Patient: sex M, age 45
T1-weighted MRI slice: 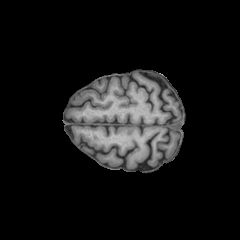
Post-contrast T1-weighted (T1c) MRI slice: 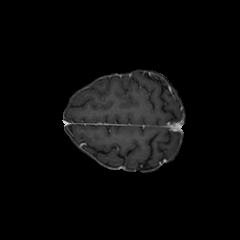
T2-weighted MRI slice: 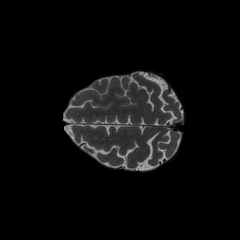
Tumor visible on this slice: no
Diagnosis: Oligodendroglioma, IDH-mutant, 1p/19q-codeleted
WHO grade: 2